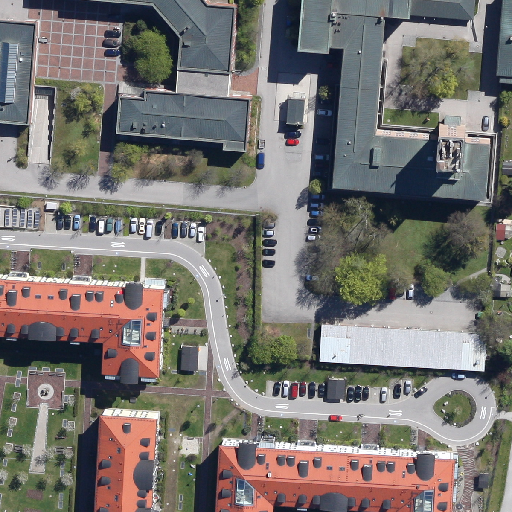
Referring expression: vehicle in the parking area